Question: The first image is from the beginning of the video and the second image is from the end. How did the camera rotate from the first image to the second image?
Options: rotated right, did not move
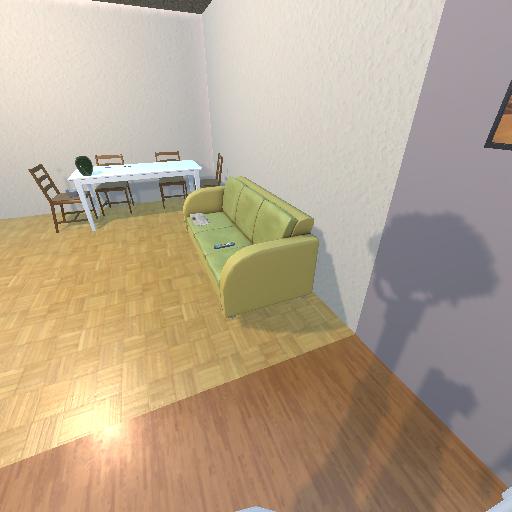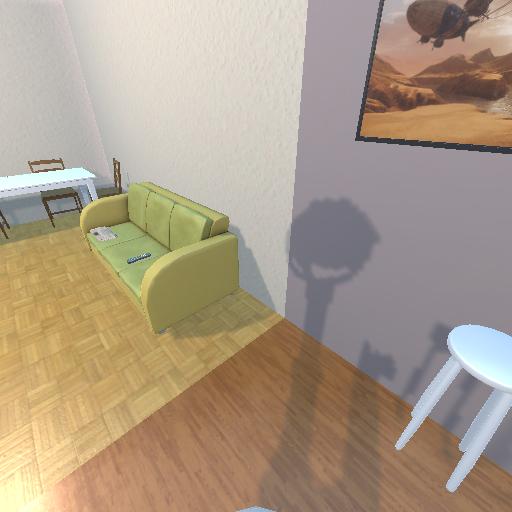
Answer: rotated right